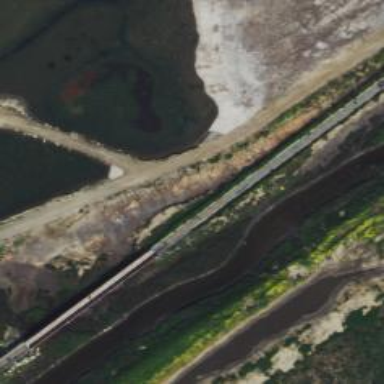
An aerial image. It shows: Asphalt cycleway on bridge. The railway below is abandoned.